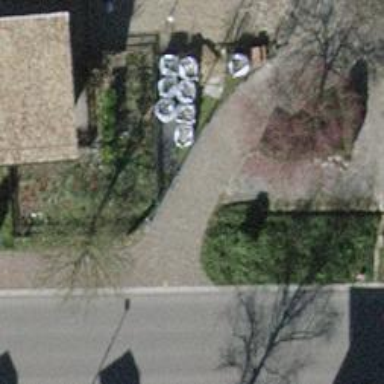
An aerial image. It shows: Footway made of cobblestone.